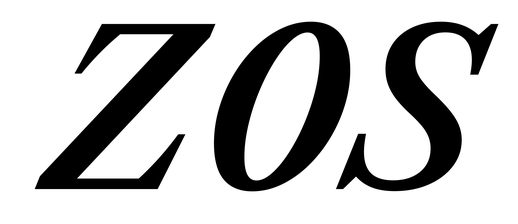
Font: LibreCaslonText-Italic_SemiBold_Italic